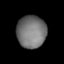
Tissue: lung
Cell type: Endothelial cells
Senescence score: 0.5528
Nuclear area (px): 927
Mean DAPI intensity: 116.551